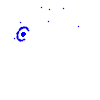
Particle: electron